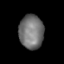
Tissue: lung
Cell type: Endothelial cells
Senescence score: 0.7145
Nuclear area (px): 818
Mean DAPI intensity: 114.529